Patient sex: M
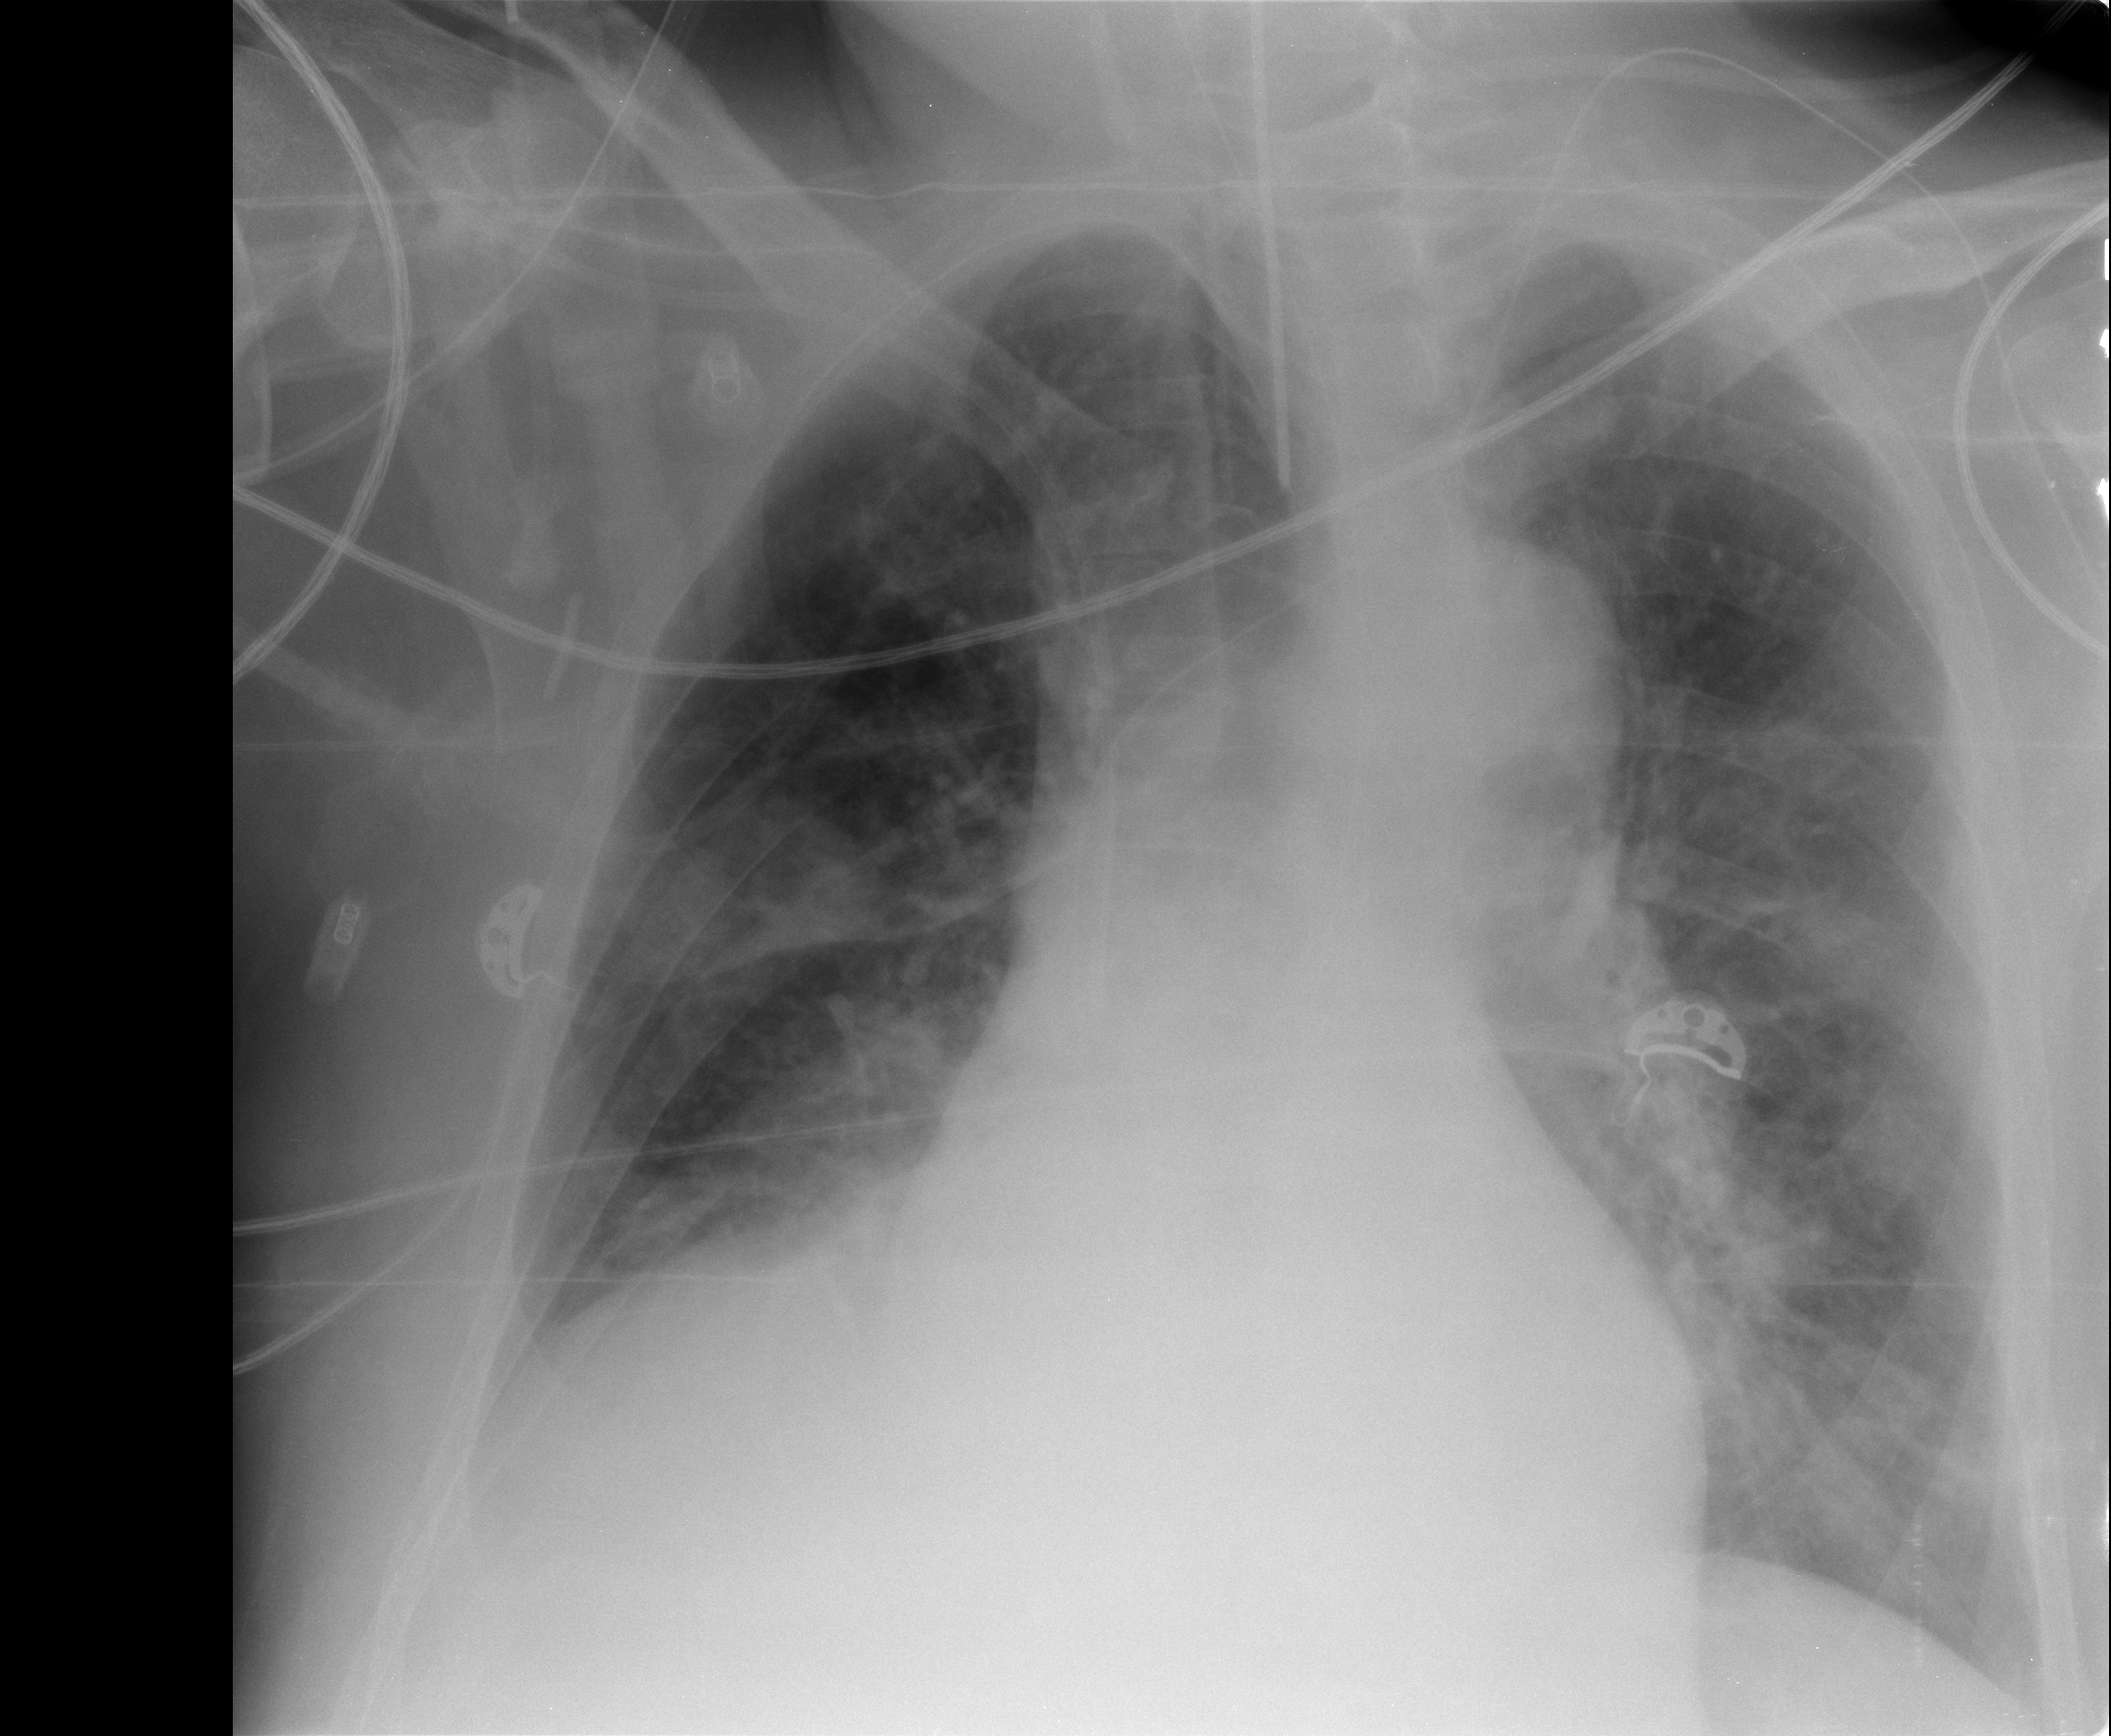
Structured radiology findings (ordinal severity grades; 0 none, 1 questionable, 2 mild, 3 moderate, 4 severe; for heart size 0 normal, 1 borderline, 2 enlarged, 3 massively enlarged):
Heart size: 1
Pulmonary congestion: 2
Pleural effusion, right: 1
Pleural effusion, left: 0
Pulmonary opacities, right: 2
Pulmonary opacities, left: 2
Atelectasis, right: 2
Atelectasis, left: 2